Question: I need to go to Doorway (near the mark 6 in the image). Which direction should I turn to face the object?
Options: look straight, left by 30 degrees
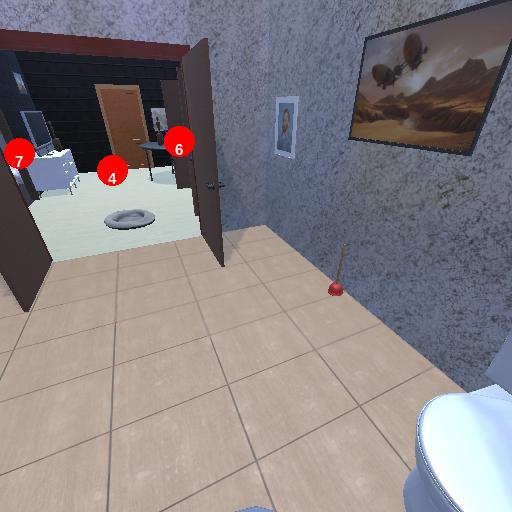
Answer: look straight